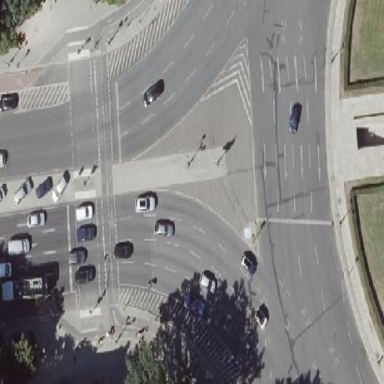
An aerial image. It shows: Traffic island.